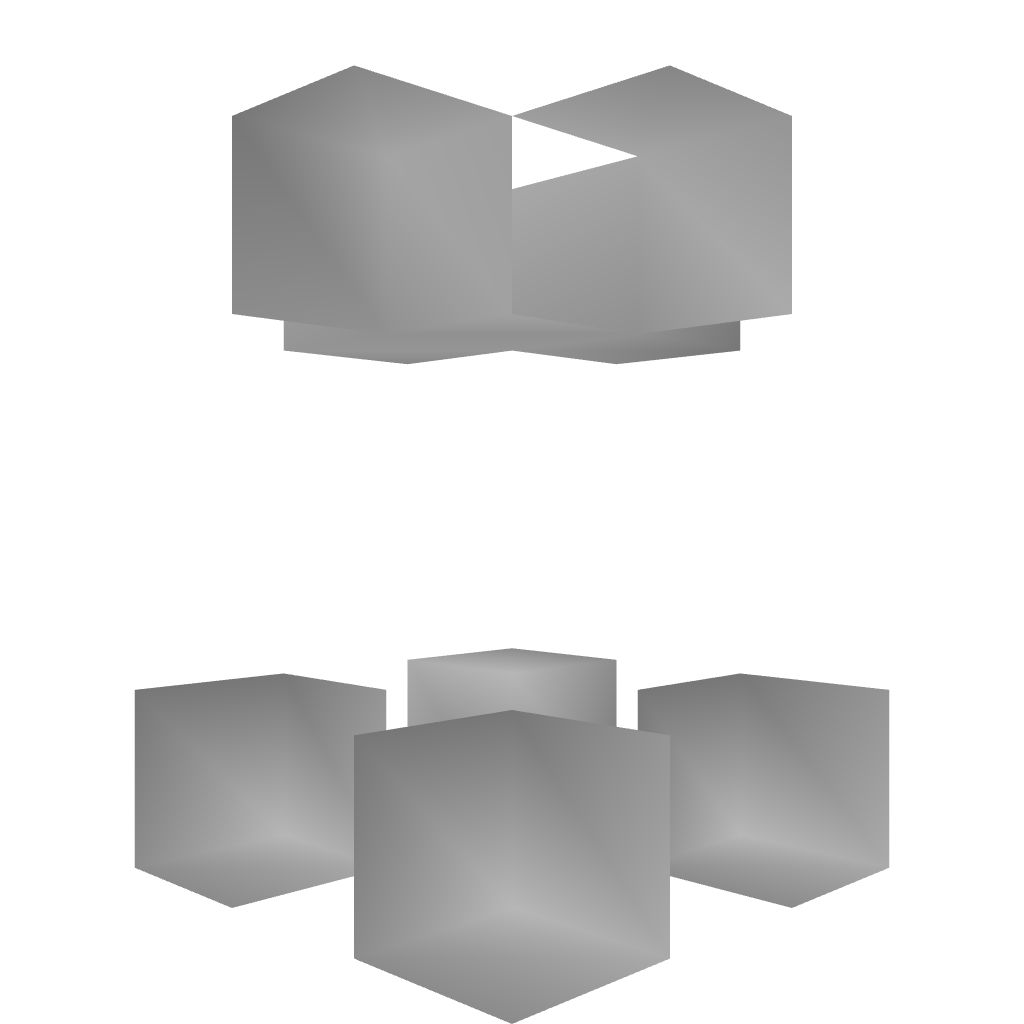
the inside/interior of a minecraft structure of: Micro Fountain